Aerial crown-view tile of a tropical tree (Barro Colorado Island, Panama), acquired 20240918:
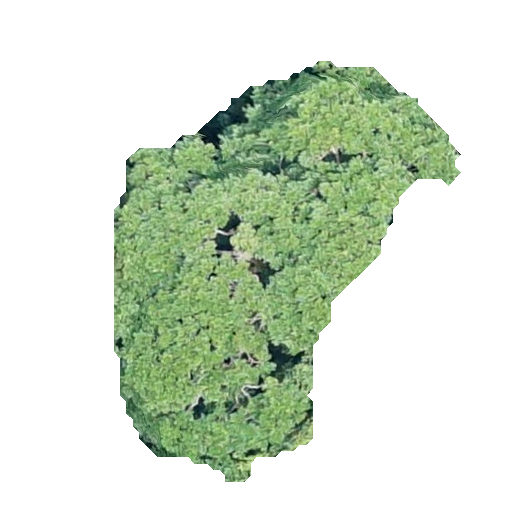
Species: Simarouba amara
GBIF accepted scientific name: Simarouba amara
Crown area: 135.726 m²